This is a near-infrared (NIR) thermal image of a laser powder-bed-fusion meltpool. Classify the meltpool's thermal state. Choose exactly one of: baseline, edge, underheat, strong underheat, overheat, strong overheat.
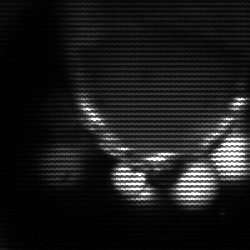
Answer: edge